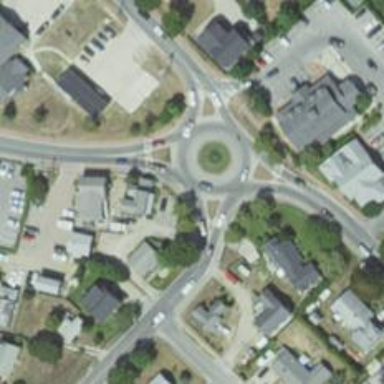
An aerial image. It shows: Secondary road leading to roundabout.